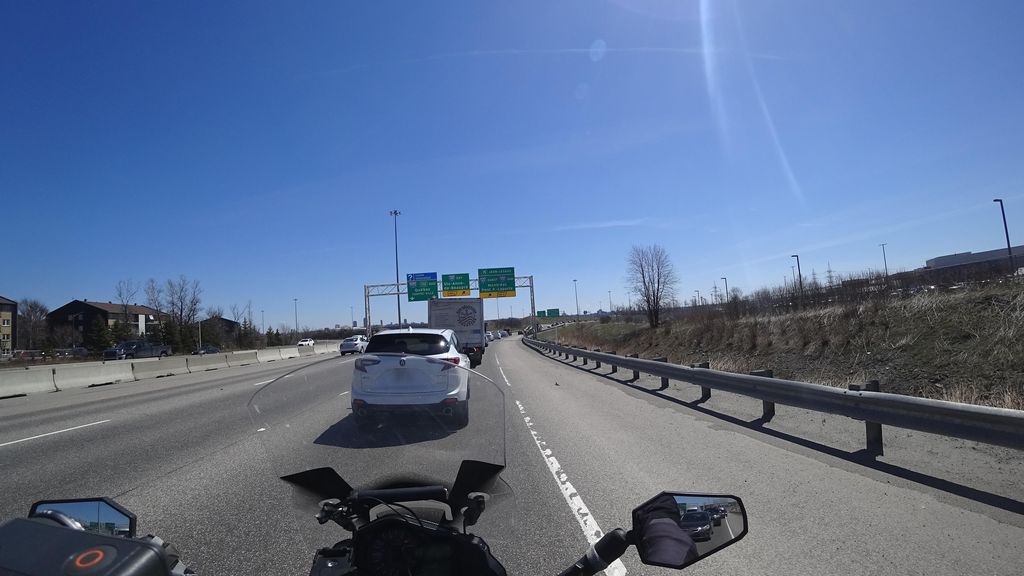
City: quebec_city